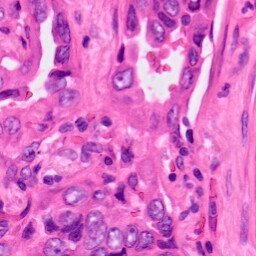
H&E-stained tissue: Lung